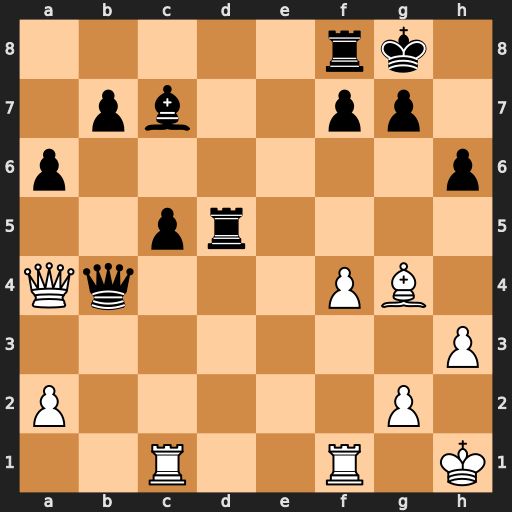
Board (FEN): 5rk1/1pb2pp1/p6p/2pr4/Qq3PB1/7P/P5P1/2R2R1K
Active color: w
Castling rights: -
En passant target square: -
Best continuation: Qxb4 cxb4 Rxc7